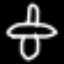
Label: airplane